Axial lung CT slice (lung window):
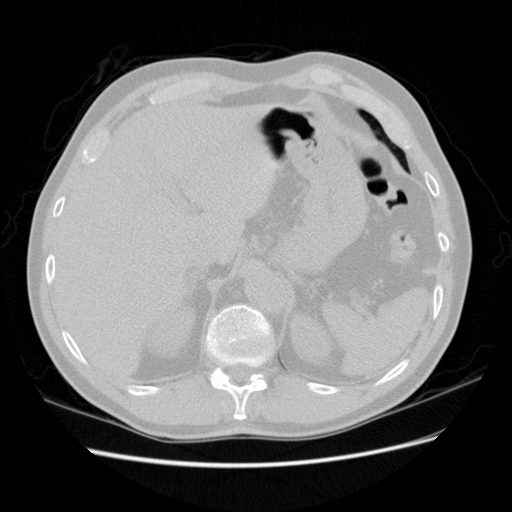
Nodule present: no